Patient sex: M
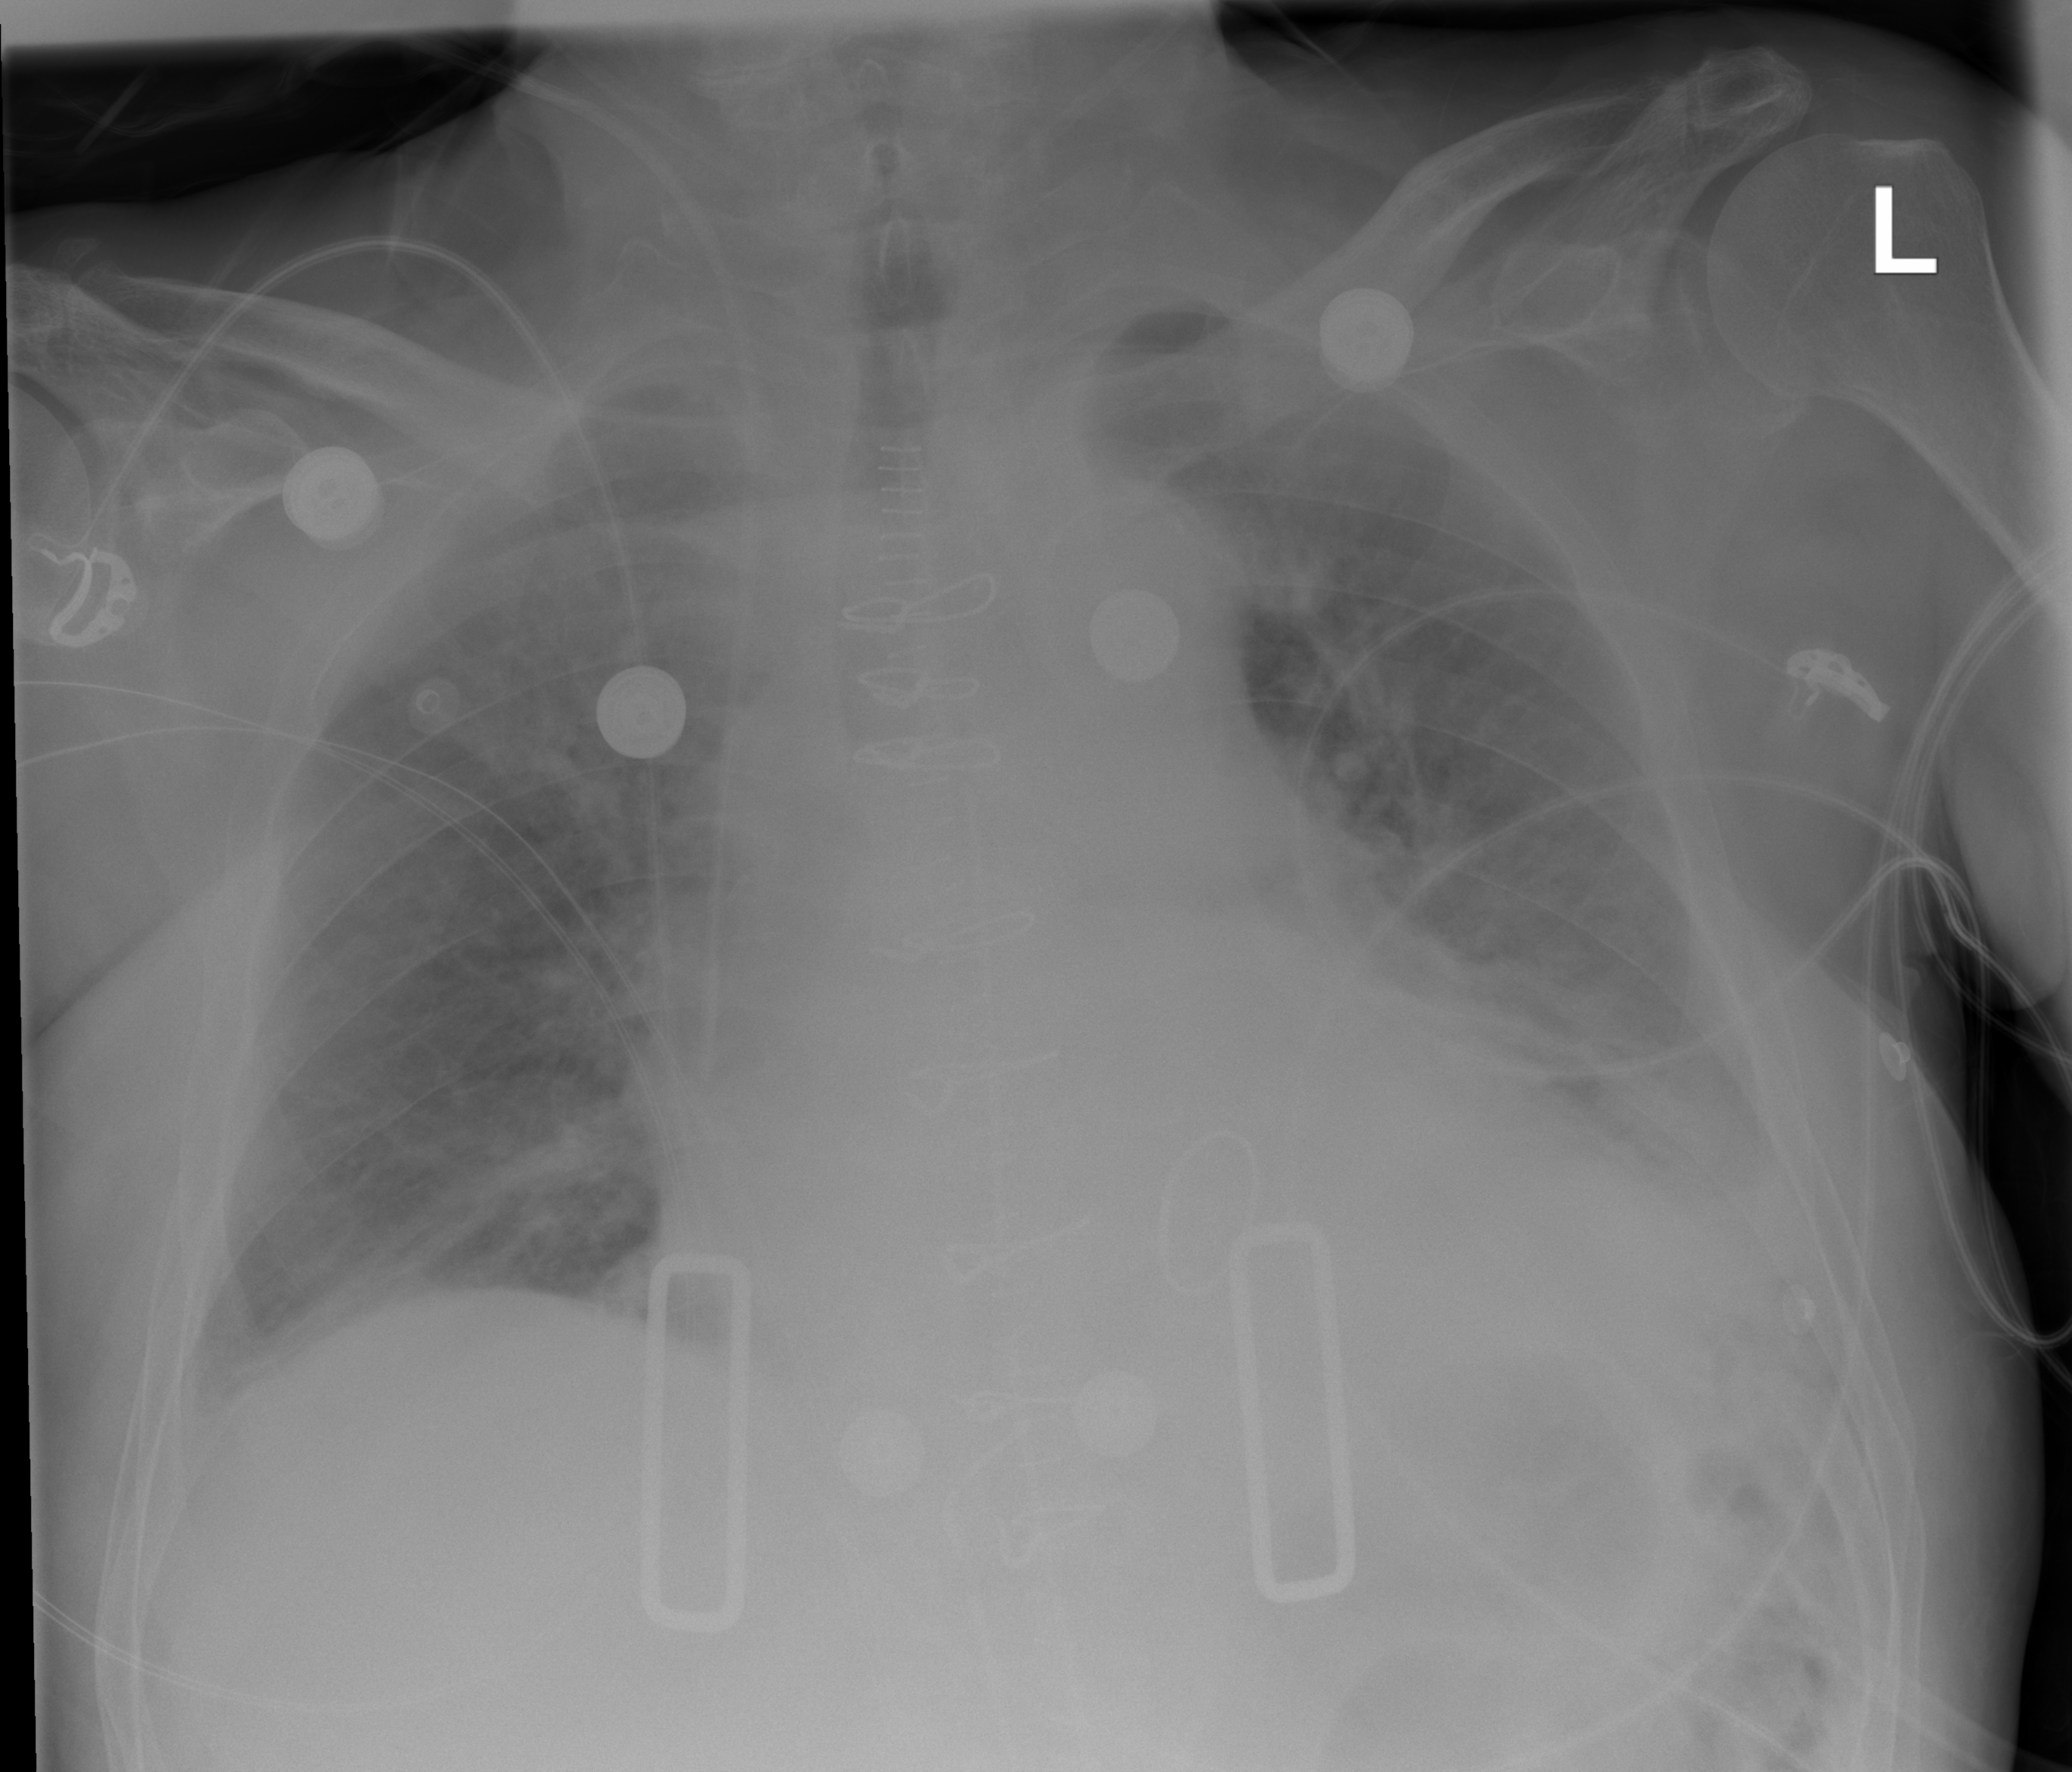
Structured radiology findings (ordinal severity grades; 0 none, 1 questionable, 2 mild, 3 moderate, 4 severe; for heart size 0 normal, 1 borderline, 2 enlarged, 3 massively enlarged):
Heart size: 2
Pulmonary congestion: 2
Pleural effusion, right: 1
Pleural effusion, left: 2
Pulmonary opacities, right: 2
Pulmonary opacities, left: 2
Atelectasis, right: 2
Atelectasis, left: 2